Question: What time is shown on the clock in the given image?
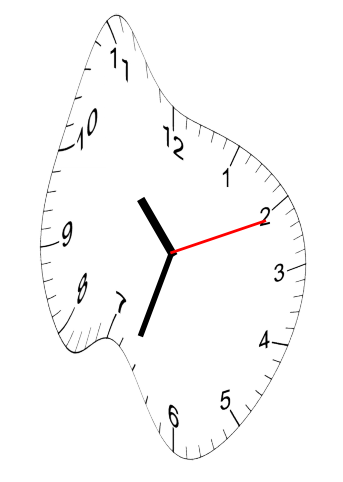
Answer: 10:33:11